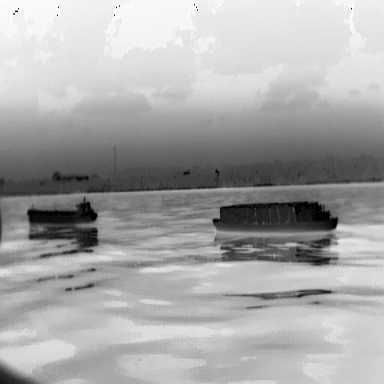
There are two objects shown in the infrared image, including a liner, and a fishing_boat.